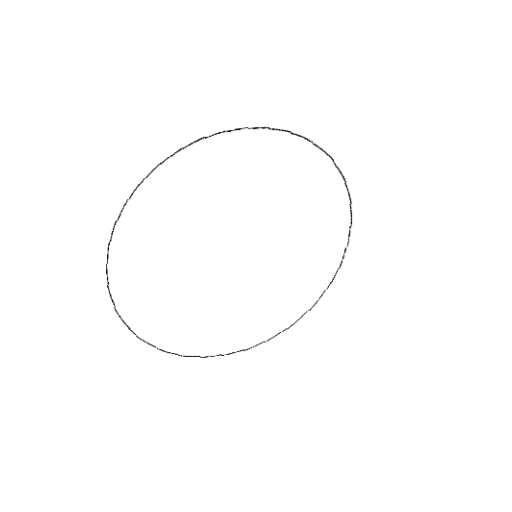
Crossing number: 0